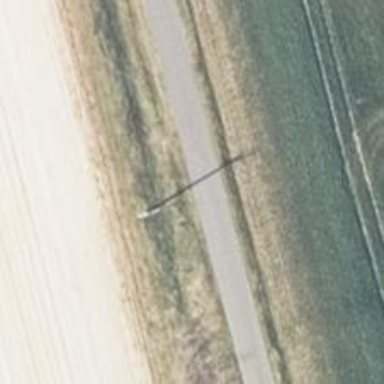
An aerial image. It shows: Power pole.